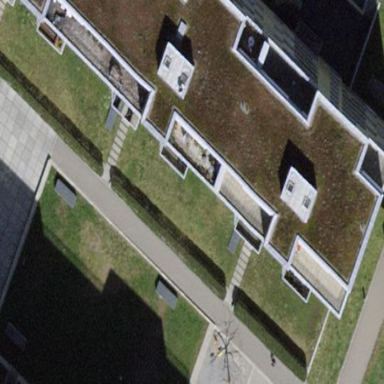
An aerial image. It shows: White apartment building with flat grey roof.